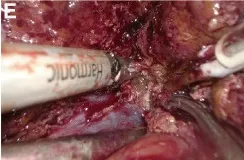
Intraoperative images. (E) The hepatic parenchyma was transected along the middle hepatic vein.
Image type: medical_photograph (other_medical_photograph)